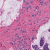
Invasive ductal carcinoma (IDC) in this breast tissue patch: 1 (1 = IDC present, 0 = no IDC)